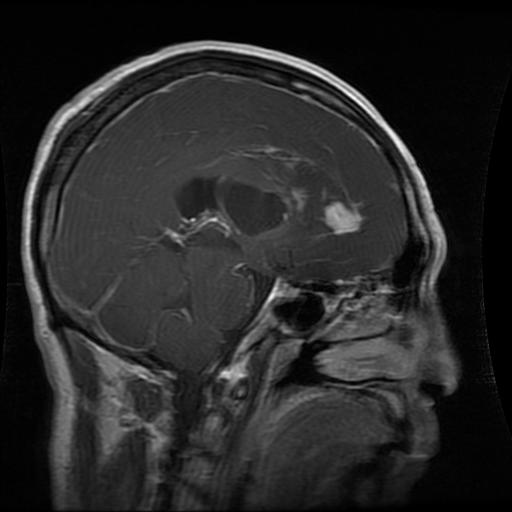
Label: glioma